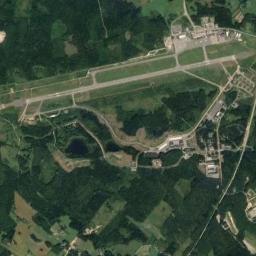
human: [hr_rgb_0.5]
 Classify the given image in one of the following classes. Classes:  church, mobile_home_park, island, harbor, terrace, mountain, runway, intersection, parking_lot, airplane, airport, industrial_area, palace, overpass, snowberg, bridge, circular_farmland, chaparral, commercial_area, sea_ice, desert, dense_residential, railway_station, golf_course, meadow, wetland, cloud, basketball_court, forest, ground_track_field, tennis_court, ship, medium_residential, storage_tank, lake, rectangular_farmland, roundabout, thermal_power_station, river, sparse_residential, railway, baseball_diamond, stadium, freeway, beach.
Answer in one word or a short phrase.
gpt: airport